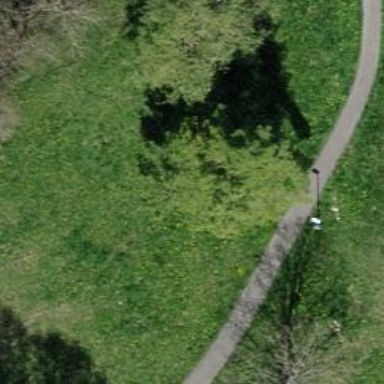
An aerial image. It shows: Tree with mixed leaves.